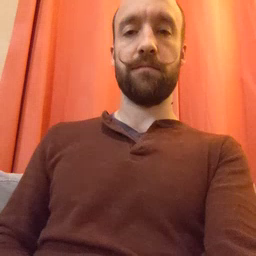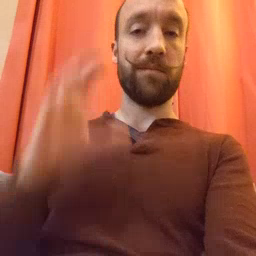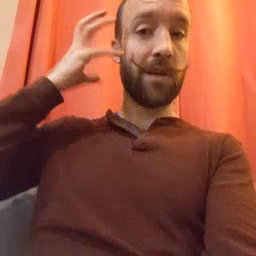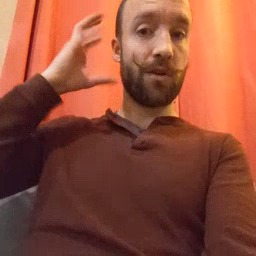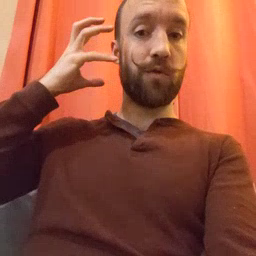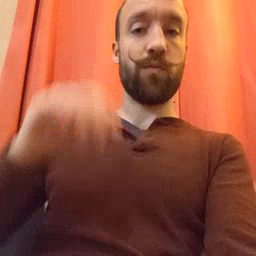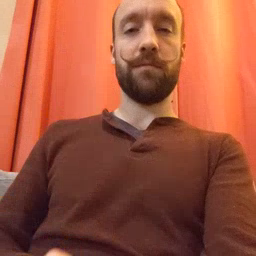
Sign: radio